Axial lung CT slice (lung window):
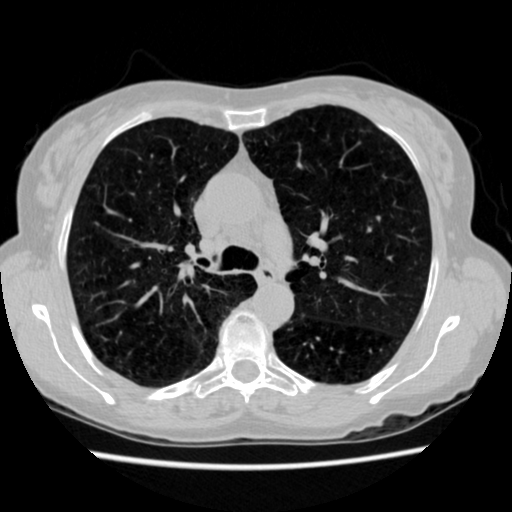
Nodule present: no